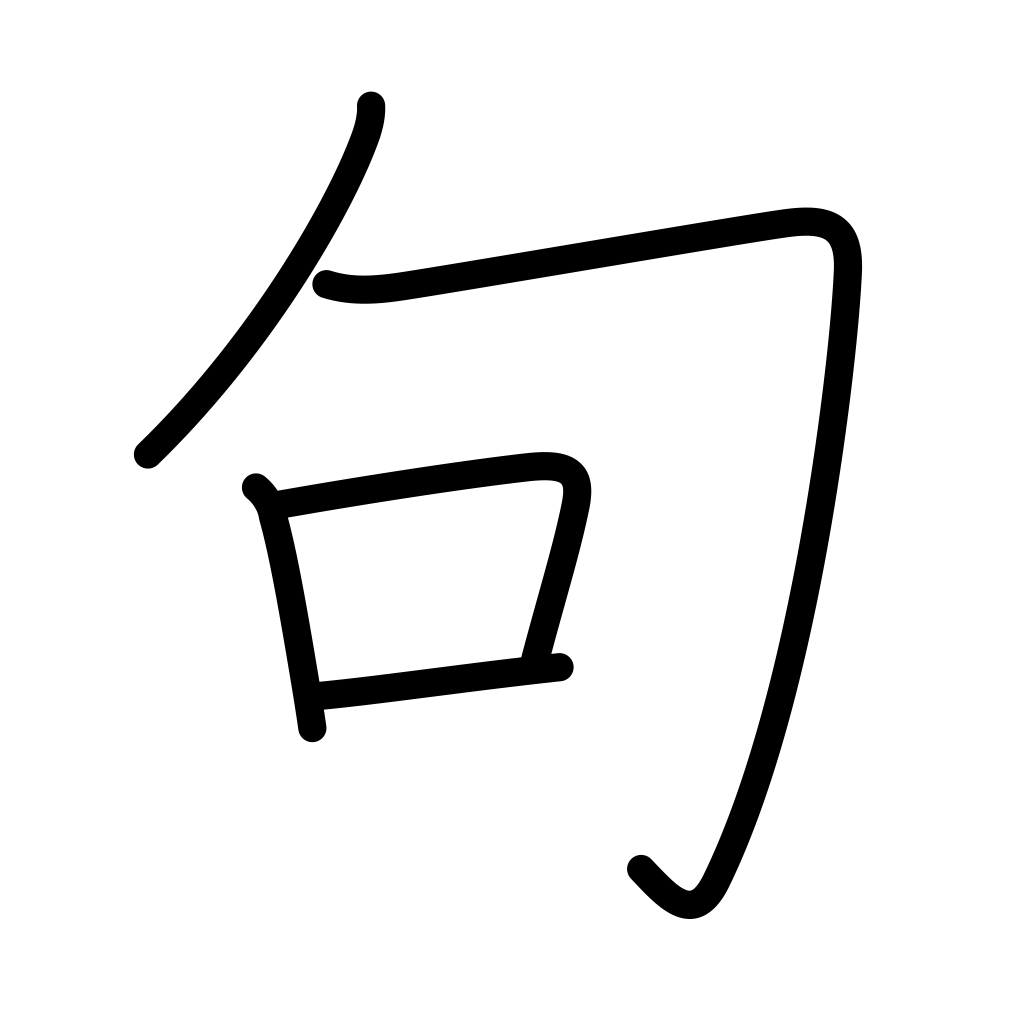
Meaning: phrase, clause, sentence, passage, paragraph, counter for haiku